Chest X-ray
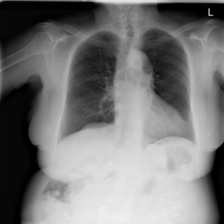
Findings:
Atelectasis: negative
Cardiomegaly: negative
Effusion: negative
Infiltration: negative
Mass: negative
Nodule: negative
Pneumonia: negative
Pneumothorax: negative
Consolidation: negative
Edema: negative
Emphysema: negative
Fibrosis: negative
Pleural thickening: negative
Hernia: negative